Chest X-ray:
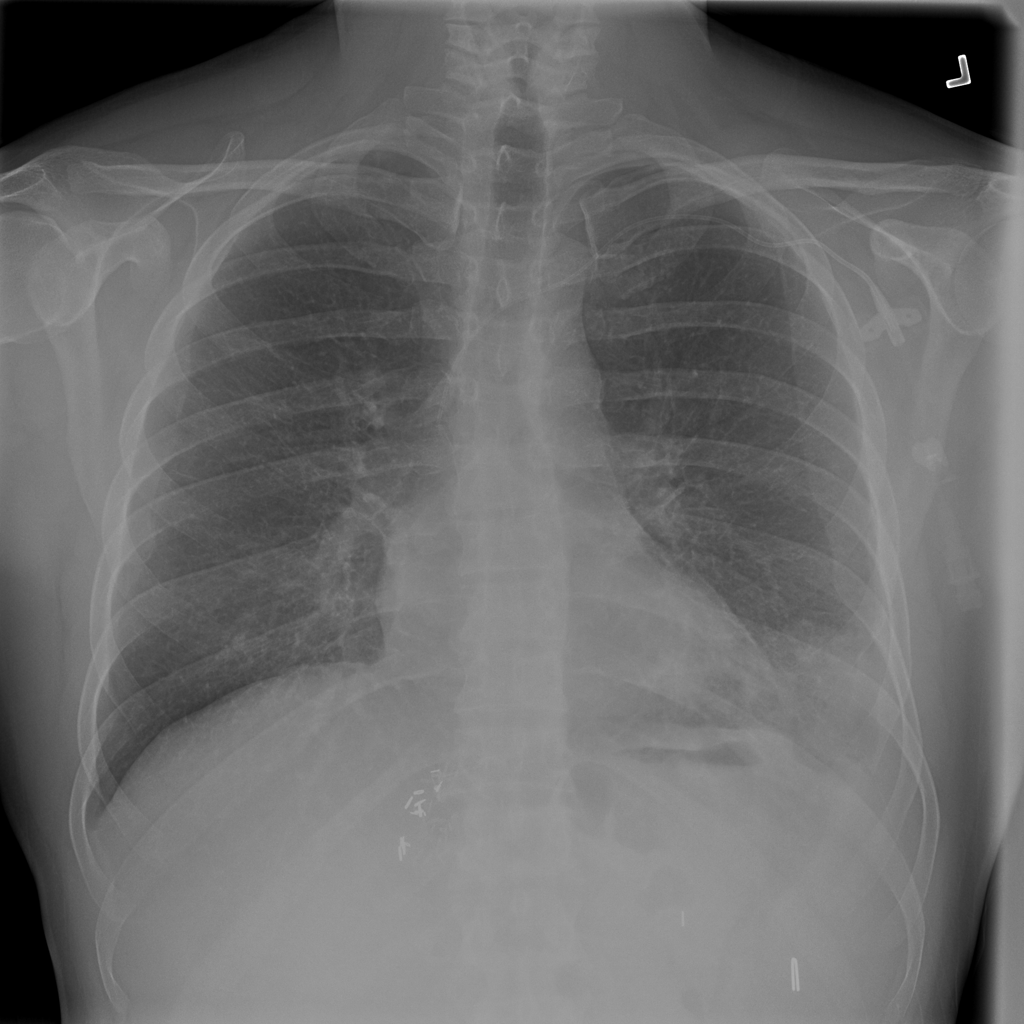
Findings: Consolidation, Effusion, Fibrosis
No abnormal finding: no